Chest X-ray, PA view. Patient: 56 years old, sex M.
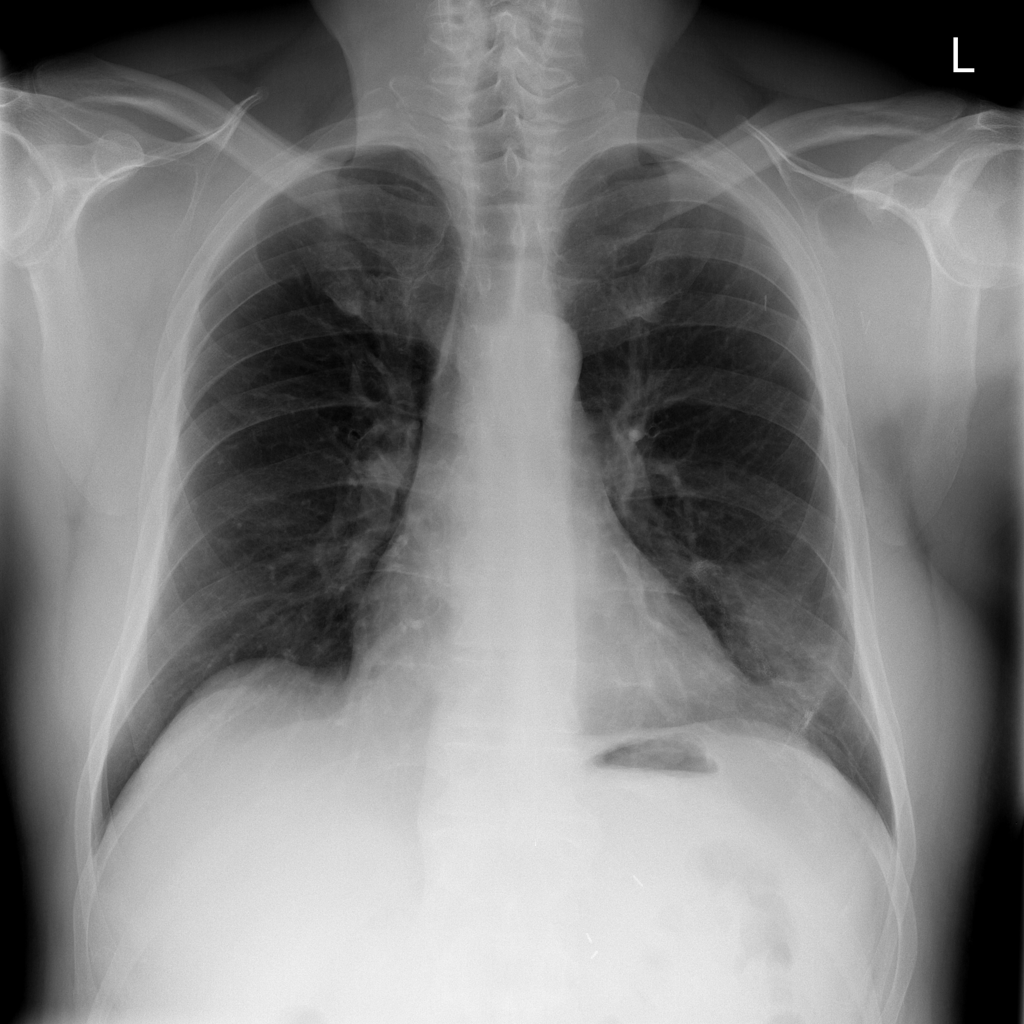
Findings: No Finding